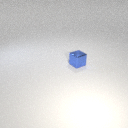
small blue metal cube